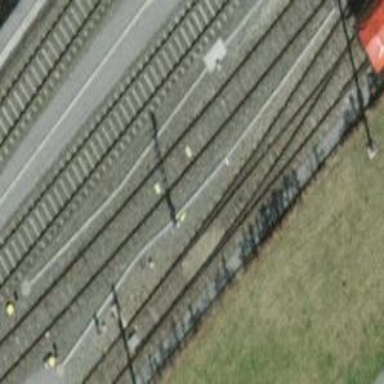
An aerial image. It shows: Railway signal.